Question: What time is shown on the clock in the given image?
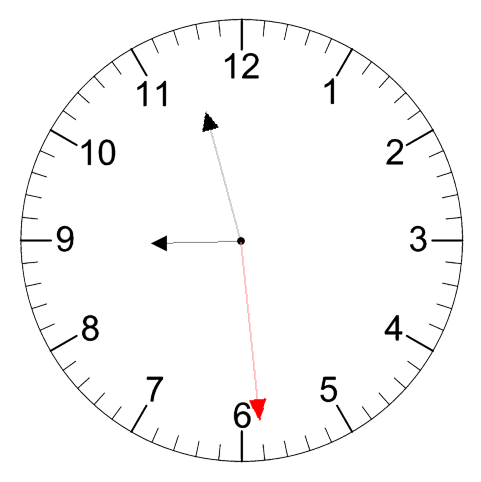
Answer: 08:57:29